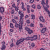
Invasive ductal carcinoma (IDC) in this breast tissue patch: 0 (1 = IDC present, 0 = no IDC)